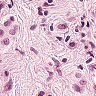
Metastatic tissue present: yes